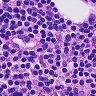
Metastatic tissue present: no